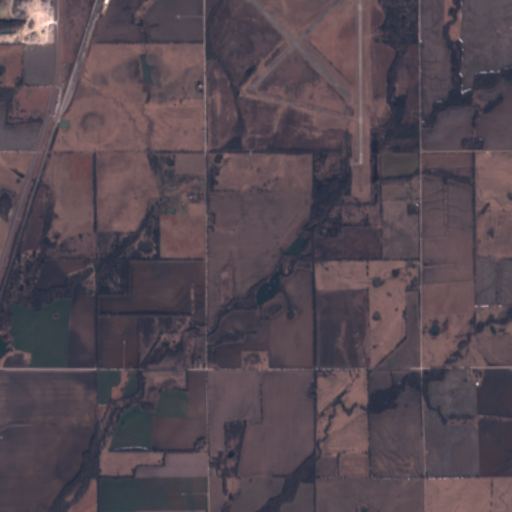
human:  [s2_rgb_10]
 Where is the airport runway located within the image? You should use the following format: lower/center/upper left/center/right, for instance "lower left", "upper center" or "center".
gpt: The airport runway is located in the upper right of the image.
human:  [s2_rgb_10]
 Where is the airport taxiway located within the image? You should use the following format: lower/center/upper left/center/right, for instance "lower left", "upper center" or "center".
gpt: The airport taxiway is located in the upper right of the image.
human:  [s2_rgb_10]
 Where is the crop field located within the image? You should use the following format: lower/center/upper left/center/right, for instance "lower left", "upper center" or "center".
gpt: The crop field is located in the upper left of the image.
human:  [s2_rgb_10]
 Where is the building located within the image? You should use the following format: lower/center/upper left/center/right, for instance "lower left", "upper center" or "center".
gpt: The building is located in the upper left of the image.
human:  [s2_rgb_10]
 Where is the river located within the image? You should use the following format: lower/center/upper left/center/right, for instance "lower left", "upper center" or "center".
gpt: The river is located in the left of the image.
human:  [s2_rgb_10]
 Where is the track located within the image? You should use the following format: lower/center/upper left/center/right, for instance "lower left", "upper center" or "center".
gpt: There is no track in the image.